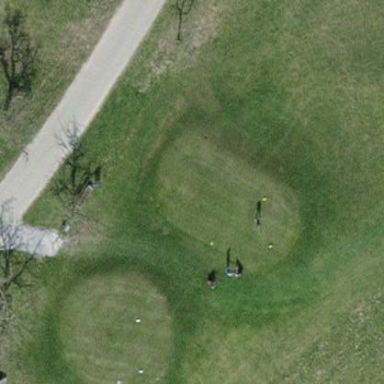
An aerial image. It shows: Golf tee.